Question: I just want my buttons to have equal spaces to each other and a fixed trailing and leading space.
I am kinda Autolayout noob, so I don't have any clue how to solve this problem. I tried a lot of different configurations but nothing worked as it should. Any ideas how to solve this Issue ?

In year 2018 StackViews are the answer.
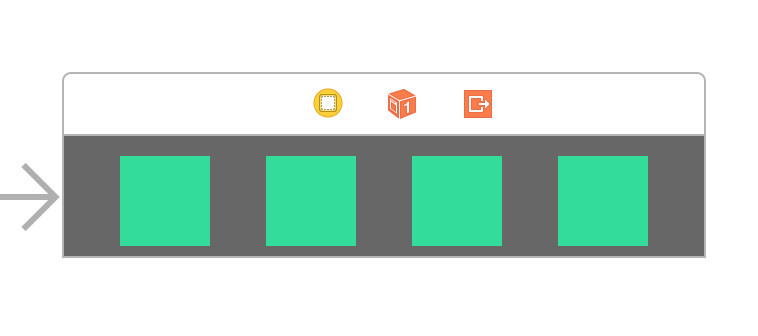
Answer: To lay out several views that are proportionally spaced based on the orientation of a device, create spacer views between the visible views. Set the constraints of these spacer views correctly to ensure that the visible views are able to stay spaced apart based on the orientation of the device
Steps:
1. Create the visible views.
2. Create the spacer views equal to the number of visible views plus one.
3. Alternate placing your views, starting with a spacer view.
4. To space two visible views, place all of the views in the following pattern, starting from the left side of the screen and moving right:
spacer1 | view1 | spacer2 | view2 | spacer3.
1. Constrain the spacer views so that their lengths are equal to each other.
2. Create a leading constraint from the first spacer view to the container view.
3. Create a trailing constraint from the last spacer view to the container view.
4. Create constraints between the spacer views and the visible views.
The following example uses the steps in the above task to show how to position two views proportionally spaced. The spacer views are annotated for the example, but are normally left empty with no background. First, create the two views and place them in the storyboard.

Add the three spacer views--one to the left of the leftmost view, one between the two views, and one to the right of the rightmost view. The spacer views don't have to be the same size at this time because their size will be set through constraints.

Create the following constraints for the spacer views:
1. Constrain the width of spacer view 2 and spacer view 3 to be equal to the width of spacer view 1.
2. Constrain the width of spacer view 1 to be greater than or equal to the minimum desired width.
3. Create a Leading Space to Container constraint from spacer view 1 to the container.
4. Create a Horizontal Spacing constraint from spacer view 1 to view 1. Set this constraint to be a less-than-or-equal-to constraint with a priority of 1000.
5. Create Horizontal Spacing constraints from spacer view 2 to view 1 and view 2. Set these constraints to be a less-than-or-equal-to constraint with a priority of 999.
6. Create a Horizontal Spacing constraint from spacer view 3 to view 2. Set this constraint to be a less-than-or-equal-to constraint with a priority of 1000.
7. Create a Trailing Space to Container constraint from spacer view 3 to the container. These constraints create two visible views and three invisible views (spacer views). These spacer views automatically resize as the orientation of the device changes, keeping the visible views proportionally spaced, as shown in the following two figures:

This is the way apple also suggests to do in <URL>
In addition to this, You do these things in a buttons container view which is having those buttons and align that button container view in your view and keep leading and trailing constraints with equal relationship with same constant value. And add the remaining top and bottom constraints as those may be needed.
I have given same steps of the example here, because answer depending on links may not be preferable.